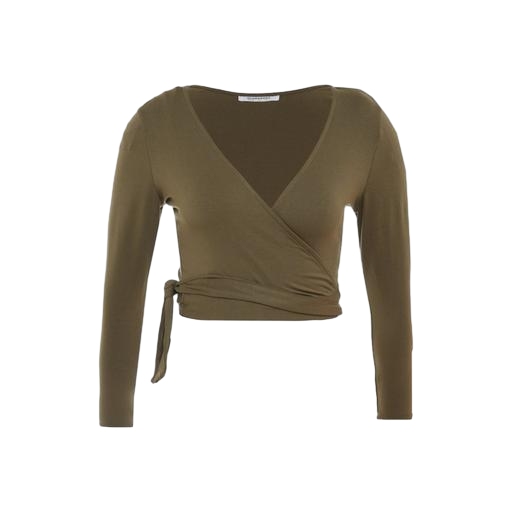
green long sleeve wrap top, wrap-front top, natural khaki bandage crop top, white background